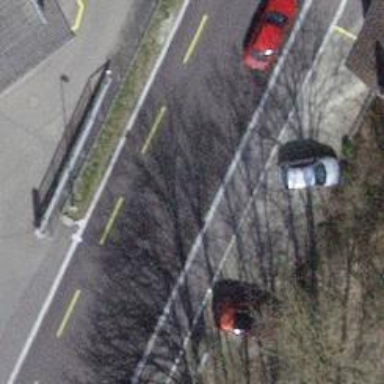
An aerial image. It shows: Tertiary road with dedicated cycle lane on the left.